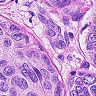
Metastatic tissue present: yes